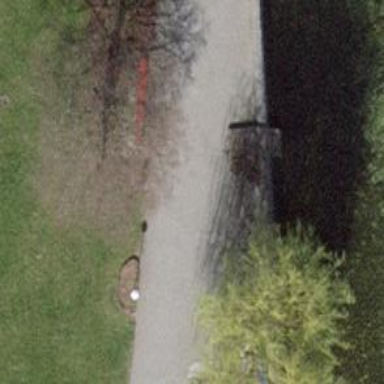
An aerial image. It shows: Bench.